Question: I've got a series of density estimates that I would like to plot to compare in ggplot2. I'm not attached to any of the particulars I have chosen so far (e.g. should these be all on one plot, should I use facets, grid.arrange, etc) I am open to suggestions:
First Attempt:
'''
p1<-ggplot(data, aes(TPM,fill=col))+scale_x_log10()+scale_fill_brewer(type="div") + geom_density(alpha=.7)
p2<-ggplot(data, aes(RPKM,fill=col))+scale_x_log10()+scale_fill_brewer(type="div") + geom_density(alpha=.7)
grid.arrange(p1,p2,ncol=1)
'''

Good, but I would like the axis to be the same so that they are comparable.
I tried setting the limits using 'coord_cartesian(xlim=c(0,5))' but I get errors such as
'''
Error in seq.default(min, max, by = by) :
'from' cannot be NA, NaN or infinite
'''
I also tried setting the limits in the 'scale_x_log10(limits=c(0,5)' but I get
'''
Error in seq.default(range[1], range[2], length = 200) :
'from' cannot be NA, NaN or infinite
Error in exists(name, envir = env, mode = mode) :
argument "env" is missing, with no default
'''
Is there a better way to line up these graphs so that they are more easily comparable? I would be up for any solution.
My data is of this form:
'''
RPKM TPM col
1 0.129335235 0.602873040 3
2 0.395073341 1.724916453 4
3 0.004909958 0.003465248 1
4 0.466517328 0.557687694 1
5 0.522773169 0.486767563 1
6 0.179694966 0.180683888 1
'''
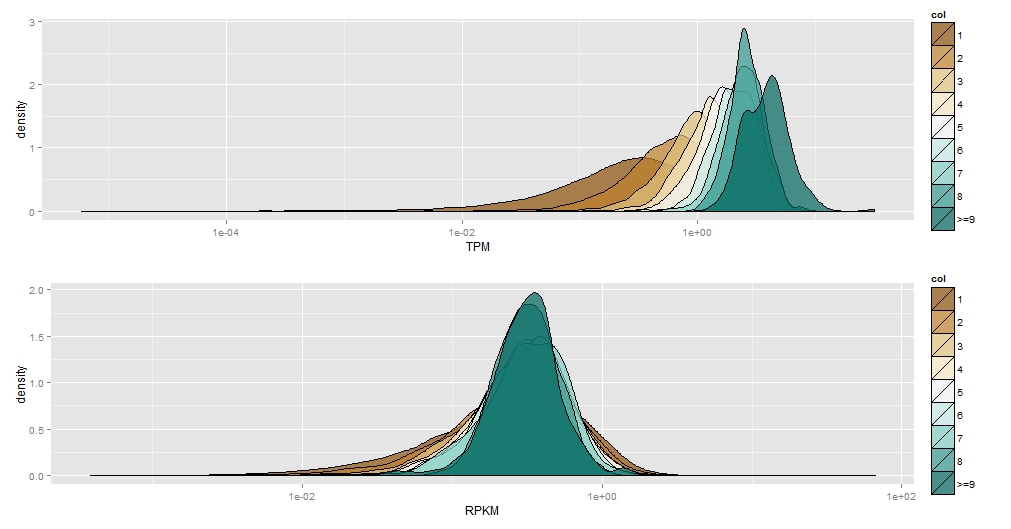
Answer: If you do a wide to long transformation on the data frame, you can use ggplot facets for your plots. By default, you'll have the same scales for x & y unless you override them. I generated some data for the example below):
'''
library(ggplot2)
library(reshape2)
library(gridExtra)
set.seed(1492)
data <- data.frame(RPKM=runif(2000, min=0, max=1),
TPM=runif(2000, min=0, max=1),
col=factor(sample(1:9, 2000, replace=TRUE)))
data_m <- melt(data)
data_m$col <- factor(data_m$col) # need to refactor "col"
gg <- ggplot(data_m)
gg <- gg + geom_density(aes(value, fill=col), alpha=.7)
gg <- gg + scale_fill_brewer(type="div")
gg <- gg + facet_wrap(~variable, ncol=1)
gg
'''